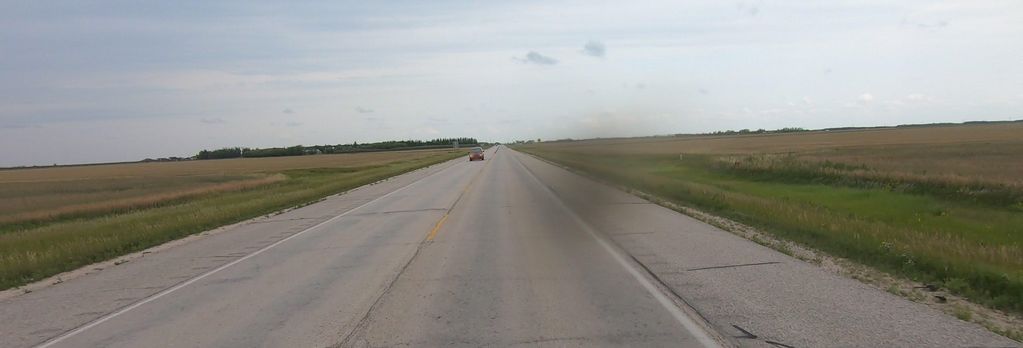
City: winnipeg